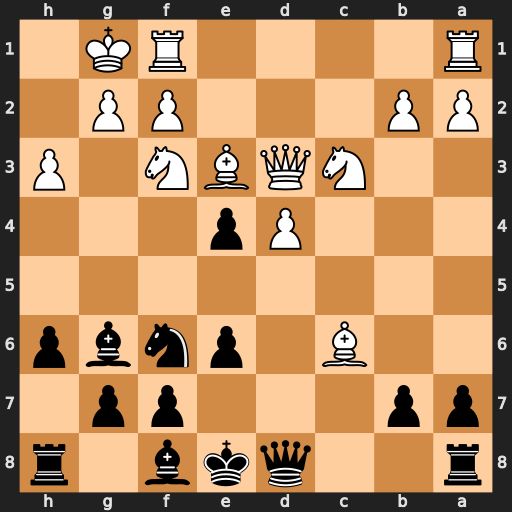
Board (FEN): r2qkb1r/pp3pp1/2B1pnbp/8/3Pp3/2NQBN1P/PP3PP1/R4RK1
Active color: b
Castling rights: kq
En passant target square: -
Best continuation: bxc6 Qa6 exf3 Qxc6+ Nd7